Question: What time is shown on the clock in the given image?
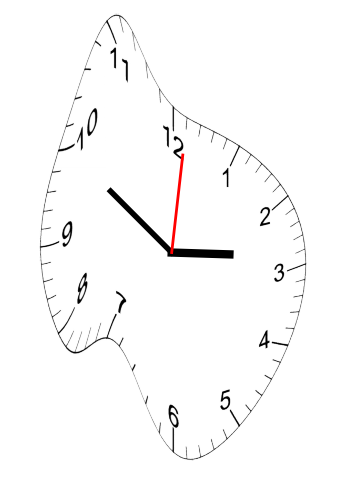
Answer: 02:50:01